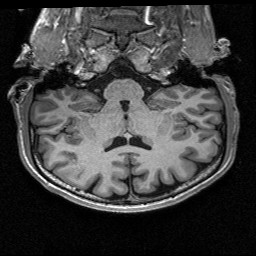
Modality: T1w
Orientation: sagittal
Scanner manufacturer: siemens
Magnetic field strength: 3 T
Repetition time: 2.53 s
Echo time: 0.00267 s